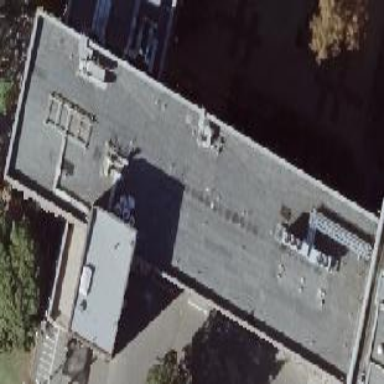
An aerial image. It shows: Building with flat roof.